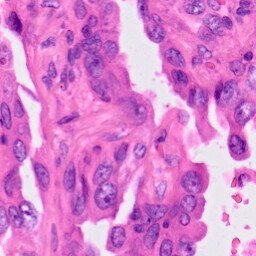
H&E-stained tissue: Lung